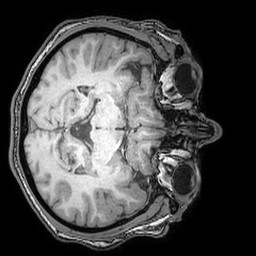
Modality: T1w
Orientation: axial
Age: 47
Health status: ill
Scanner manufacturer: philips
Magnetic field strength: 3 T
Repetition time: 0.007 s
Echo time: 0.0035 s